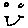
Label: smiley face